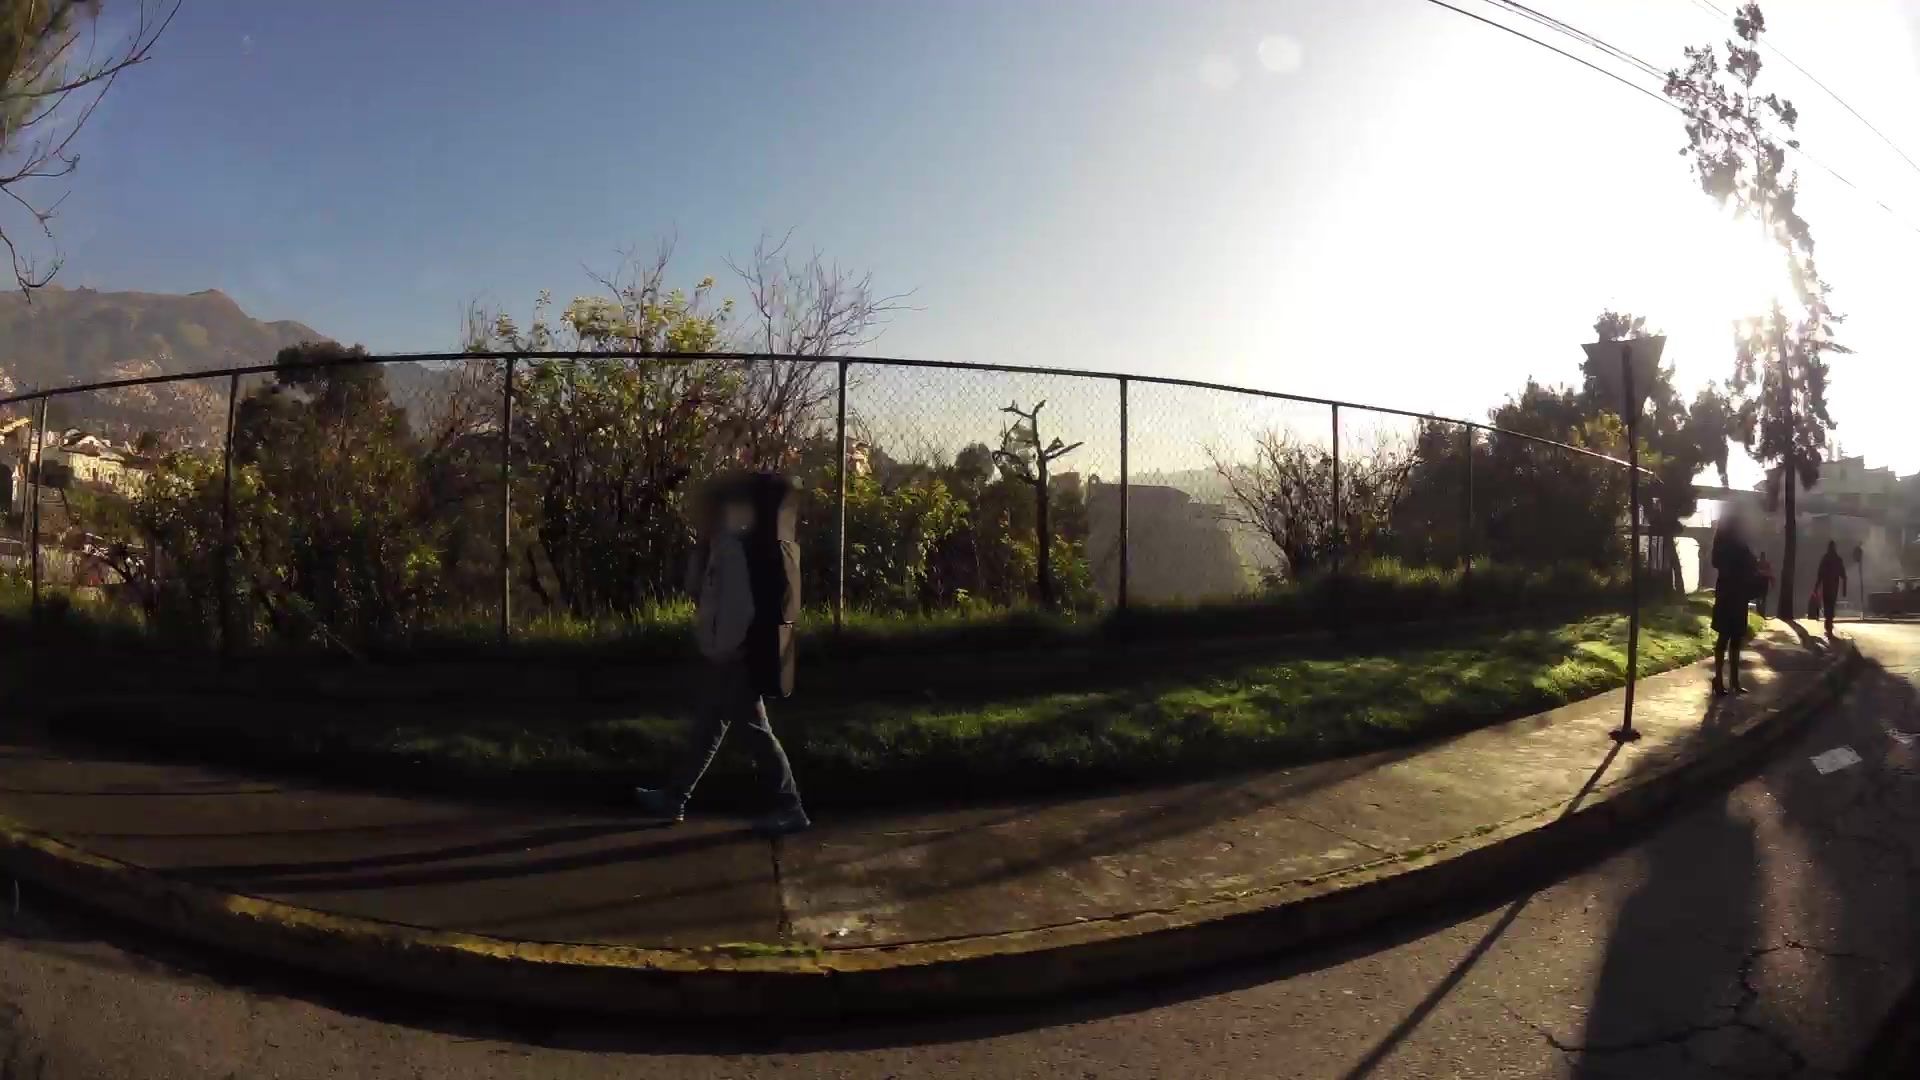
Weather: clear
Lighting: day
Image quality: slightly poor
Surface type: driving surface
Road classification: primary_link
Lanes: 2
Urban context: urban centre
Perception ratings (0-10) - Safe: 1.55, Lively: 5.6, Beautiful: 2.99, Boring: 8.43, Depressing: 6.16, Wealthy: 2.33